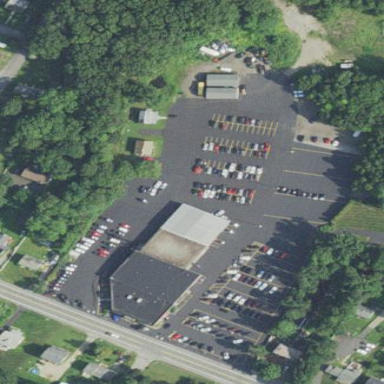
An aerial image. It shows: Commercial area.